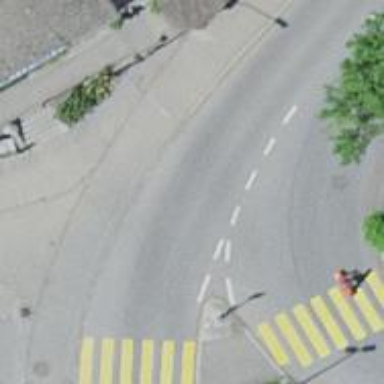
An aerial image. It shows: Primary road with asphalt surface.